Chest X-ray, PA view. Patient: 49 years old, sex M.
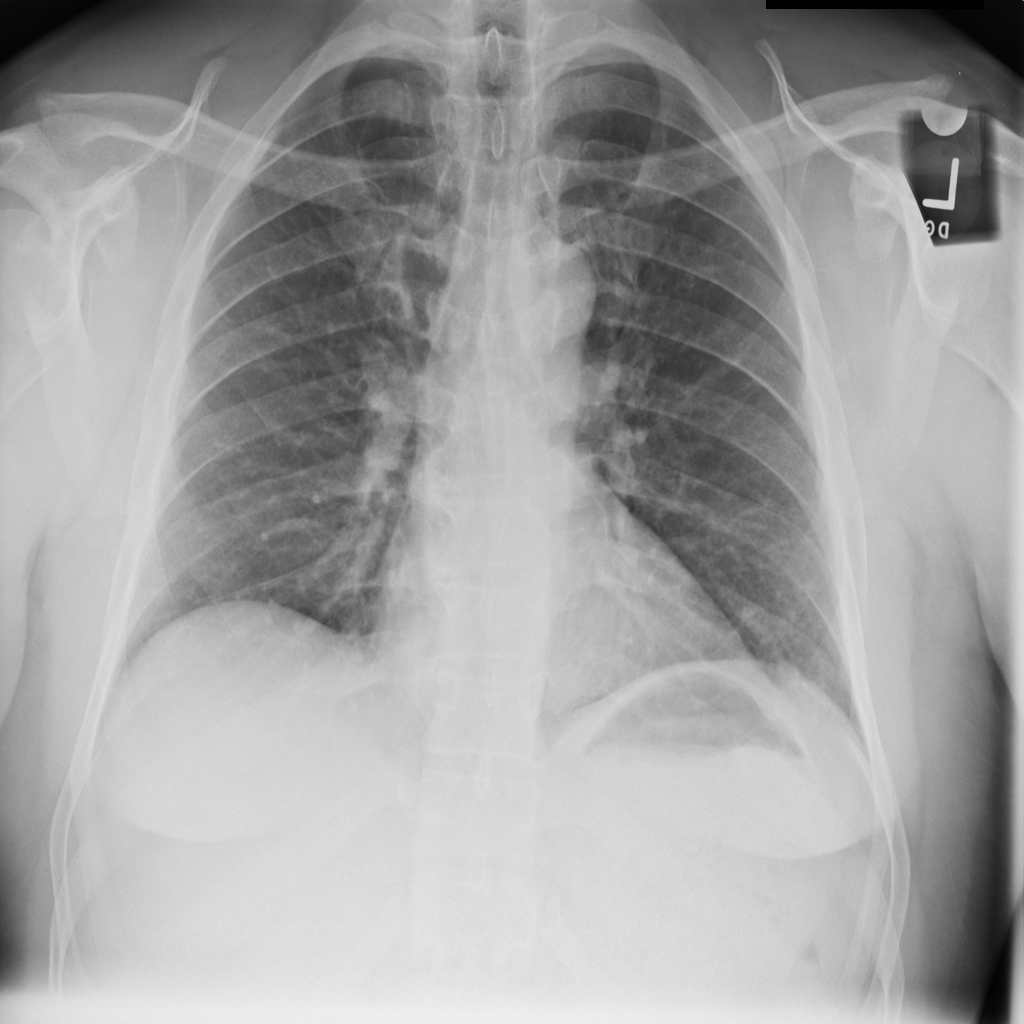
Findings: No Finding